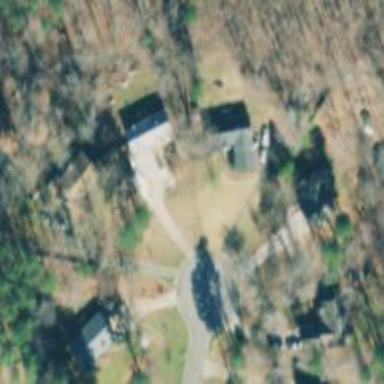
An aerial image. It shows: Driveway leading to service road.